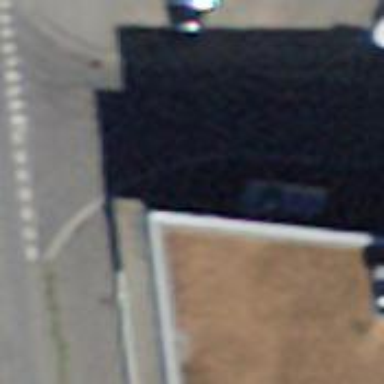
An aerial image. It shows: Charging station.